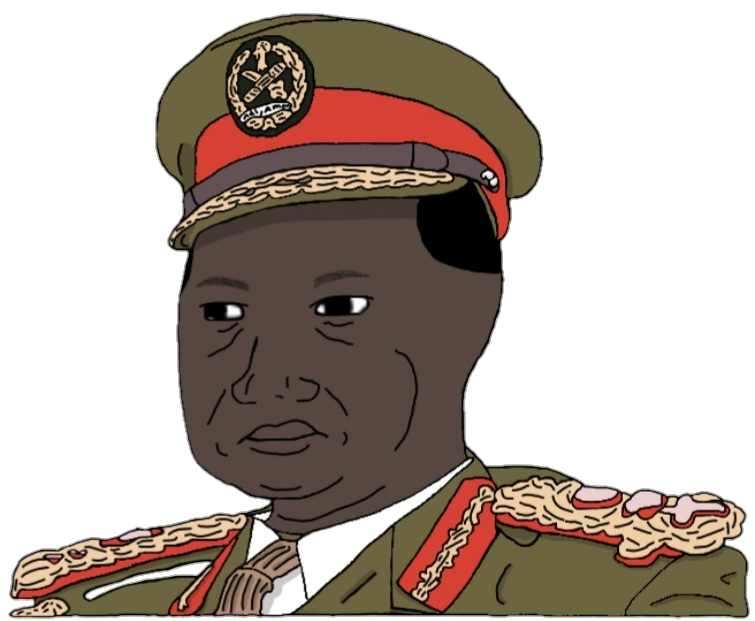
Label: 5_Blackjak